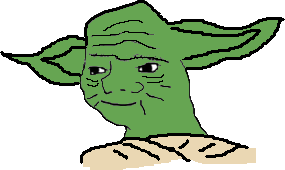
Label: 5_Boomer